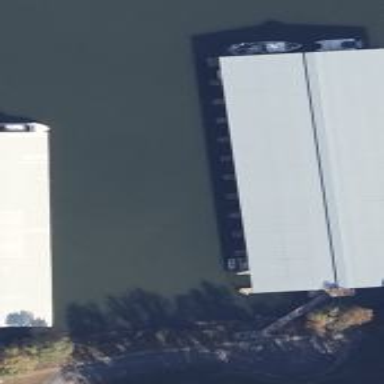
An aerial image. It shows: Boathouse building.